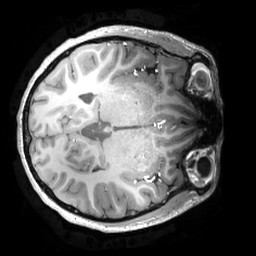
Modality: T1w
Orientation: axial
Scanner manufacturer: philips
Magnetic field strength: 7 T
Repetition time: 0.008 s
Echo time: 0.001974 s